【题型】证明题　【知识点】立体几何　【难度】medium
已知正三棱柱$ABC-A_1B_1C_1$中，$AB=AA_1=4$，点$D$、$E$分别为棱$AA_1$、$A_1B_1$的中点。则三棱锥$E-BDC_1$的体积为\underline{\ \ \ \ \ \ \ \ }。

贝塞尔曲线是计算机图形学和相关领域中重要的参数曲线。法国数学家卡斯特利奥对贝塞尔曲线进行了图形化应用的测试，提出了 \textit{De Casteljau} 算法：已知三个定点，根据对应的比例，使用递推画法，可以画出抛物线。反之，已知抛物线上三点的切线，也有相应成比例的结论。如图所示，抛物线$\Gamma: x^2 = 2py$，其中$p>0$为一给定的实数。

\vspace{0.2cm}
(1) 写出抛物线$\Gamma$的焦点坐标及准线方程；

(2) 若直线$l: y = kx - 2pk + 2p$与抛物线只有一个公共点，求实数$k$的值；

(3) 如图，$A,B,C$是$\Gamma$上不同的三点，过三点的三条切线分别两两交于点$D,E,F$，证明：$\frac{|AD|}{|DE|} = \frac{|EF|}{|FC|} = \frac{|DB|}{|BF|}$。
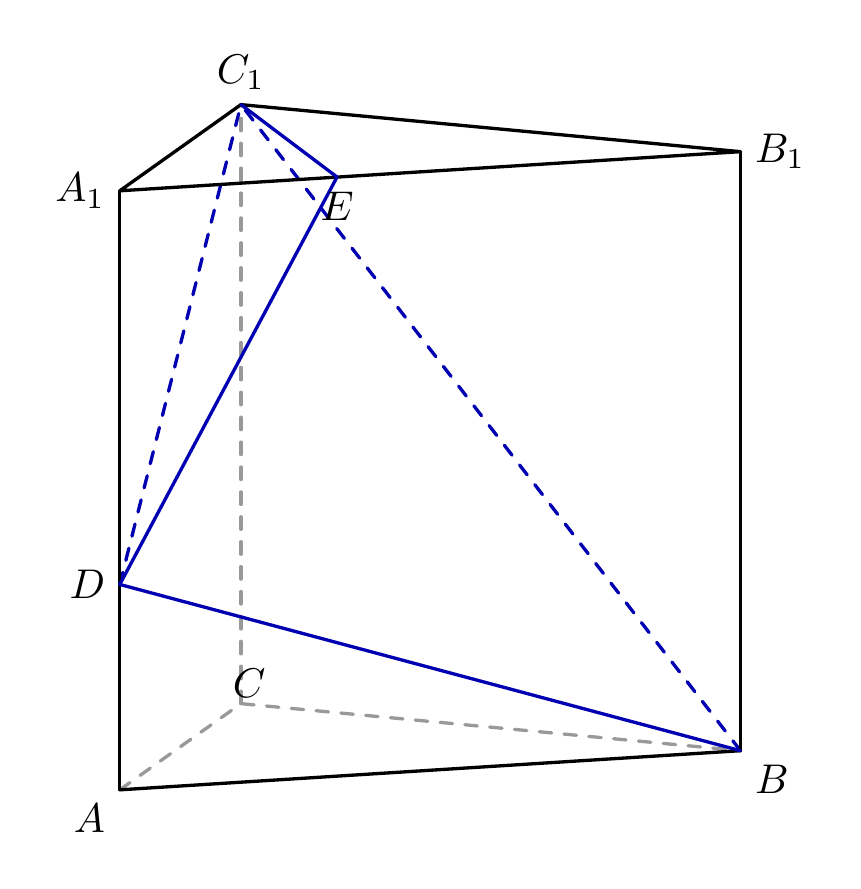
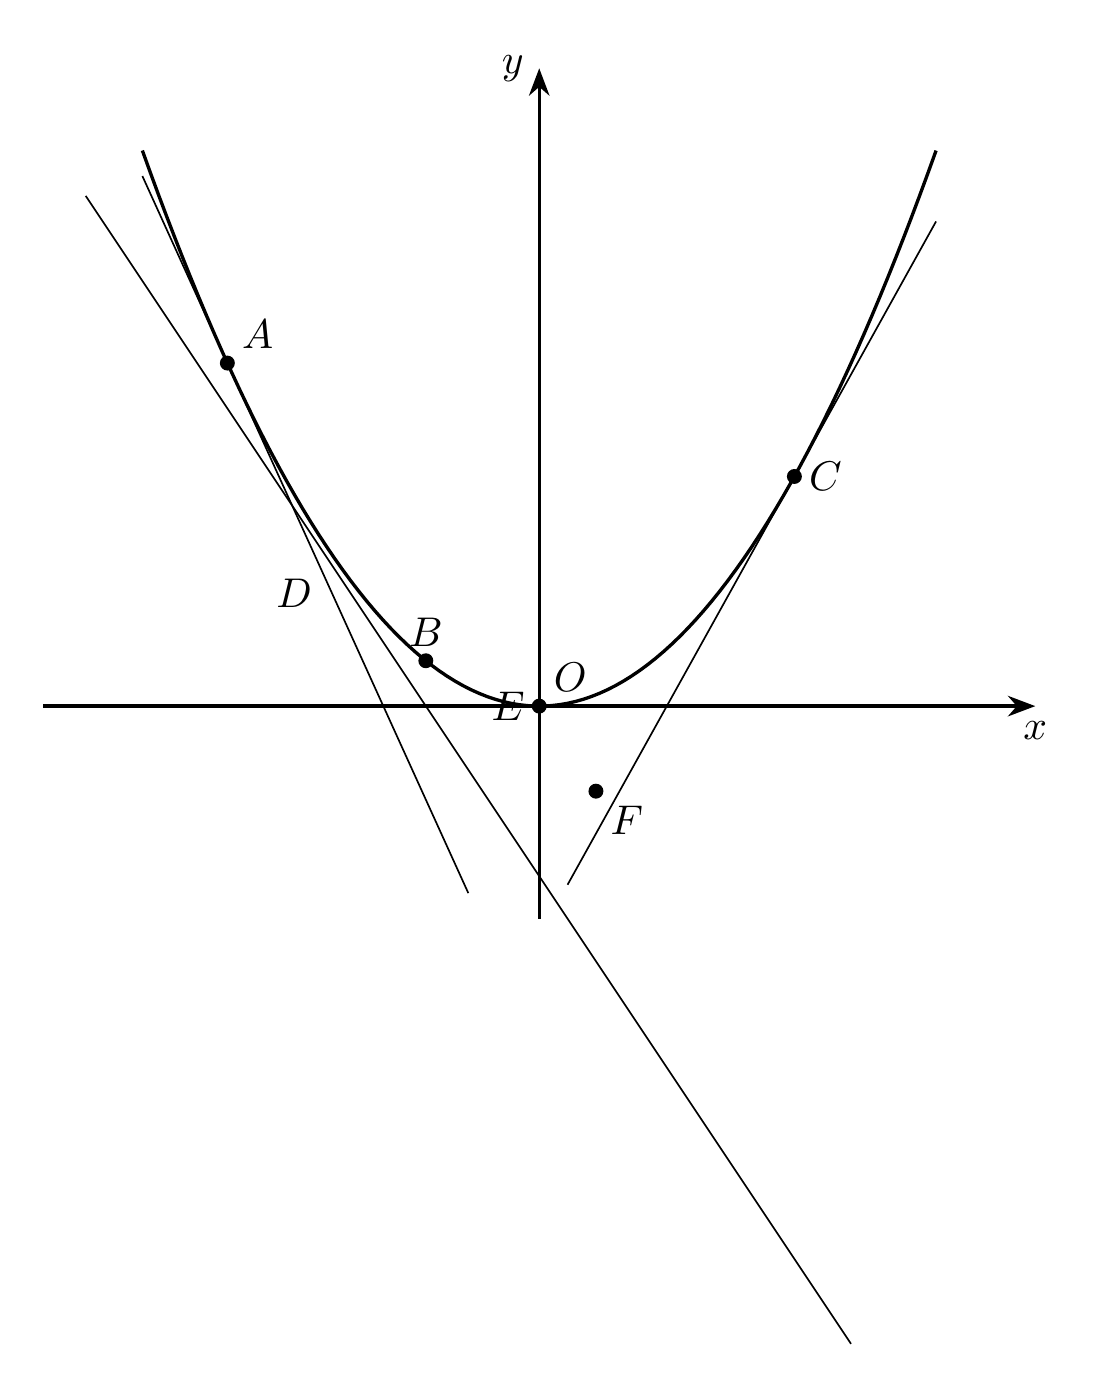
【解答】
\vspace{0.2cm}
\textbf{【答案】}$\boldsymbol{4\sqrt{3}}$

\vspace{0.2cm}
\textbf{【分析】}根据线面垂直可得$C_1E \perp$平面$ABB_1A_1$，得$C_1E$是四面体$BDEC_1$的底面$BDE$上的高，接着计算$S_{\triangle BDE}$的面积及$C_1E$长度，再由三棱锥的体积公式计算即可得解。

\vspace{0.2cm}
\textbf{【详解】}
由于$E$为棱$A_1B_1$的中点，且$\triangle A_1B_1C_1$为等边三角形，故$C_1E \perp A_1B_1$，

又$AA_1 \perp C_1E$，$AA_1 \cap A_1B_1 = A_1$，且$AA_1$，$A_1B_1 \subset$平面$ABB_1A_1$，

$\therefore C_1E \perp$平面$ABB_1A_1$，故$C_1E$是四面体$BDEC_1$的底面$BDE$上的高，

$\because C_1E = \frac{\sqrt{3}}{2} \times 4 = 2\sqrt{3}$，$BC_1 = 4\sqrt{2}$，

$S_{\triangle BDE} = S_{ABB_1A_1} - S_{\triangle ADE} - S_{\triangle ABD} - S_{\triangle BB_1E} = 6$。

$\therefore$ 三棱锥$E-BDC_1$的体积$V_{E-BDC_1} = V_{C_1-BDE} = \frac{1}{3} \times 6 \times 2\sqrt{3} = 4\sqrt{3}$。

故答案为：$\boldsymbol{4\sqrt{3}}$。

\vspace{0.2cm}
\textbf{【答案】}
(1) $\left(0,\dfrac{p}{2}\right)$，$x = -\dfrac{p}{2}$

(2) $k = 2$

(3) 证明见解析

\vspace{0.2cm}
\textbf{【分析】}
(1) 直接根据抛物线方程写出焦点及准线方程即可；

(2) 联立方程，由$\Delta = 0$即可得解；

(3) 设$A(x_A,y_A)$，$B(x_B,y_B)$，$C(x_C,y_C)$，$D(x_D,y_D)$，$E(x_E,y_E)$，$F(x_F,y_F)$，设抛物线$x^2 = 2py$在$A$点处的切线方程为$y - y_A = k_A(x - x_A)$，联立方程，根据$\Delta = 0$求得斜率，进而可求得三条切线方程，从而可求得点$D$、$E$、$F$的横坐标，再根据结论中线段长度的比例可以转化为点的横坐标的比例，即可得证。

\vspace{0.2cm}
\textbf{【解析】}
(1) 焦点为$\left(0,\dfrac{p}{2}\right)$，准线为$x = -\dfrac{p}{2}$；

(2) 将$y = kx - 2pk + 2p$代入$x^2 = 2py$，

化简得$x^2 + 2pkx + 4p^2(k - 1) = 0$（*），

方程（*）的判别式$\Delta = 4p^2k^2 - 4(4p^2k - 4p^2) = 0$，

化简得$k^2 - 4k + 4 = 0$，解得$k = 2$；

(3) 设$A(x_A,y_A)$，$B(x_B,y_B)$，$C(x_C,y_C)$，$D(x_D,y_D)$，$E(x_E,y_E)$，$F(x_F,y_F)$，

设抛物线$x^2 = 2py$在$A$点处的切线方程为$y - y_A = k_A(x - x_A)$，

由$\begin{cases} y - y_A = k_A(x - x_A) \\ x^2 = 2py \end{cases}$，消去$y$并化简得$x^2 - 2pk_Ax + 2pk_Ax_A - 2py_A = 0$。